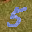
Label: 5